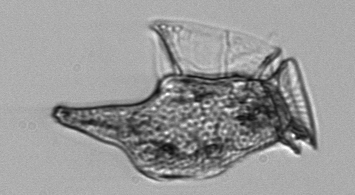
Label: Dinophysis_tripos